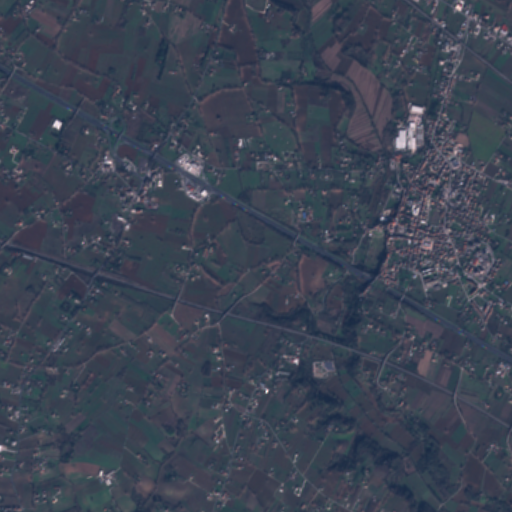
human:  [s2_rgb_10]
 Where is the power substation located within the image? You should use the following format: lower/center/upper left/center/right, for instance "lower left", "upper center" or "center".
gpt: The power substation is located in the upper right of the image.
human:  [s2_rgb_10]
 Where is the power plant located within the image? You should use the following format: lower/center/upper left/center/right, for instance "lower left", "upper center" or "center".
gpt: There is no power plant in the image.